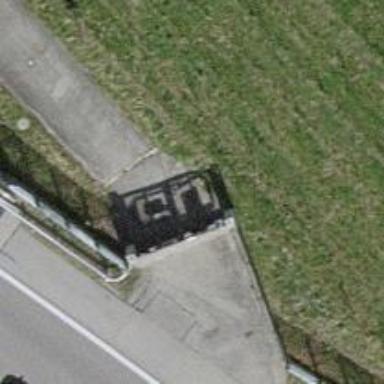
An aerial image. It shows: Gate.